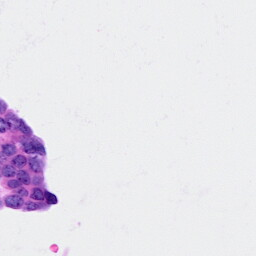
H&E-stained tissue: Ovarian